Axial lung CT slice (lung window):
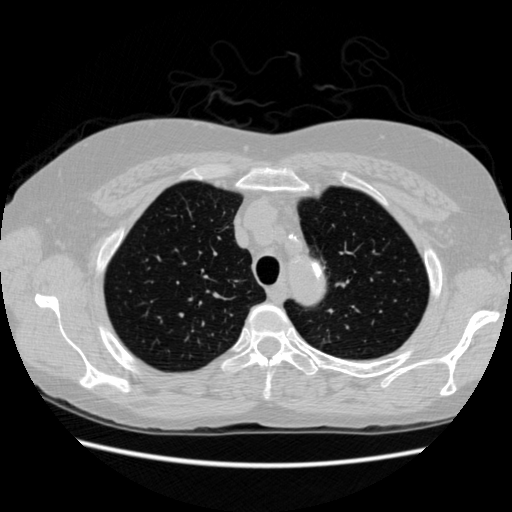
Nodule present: no